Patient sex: M
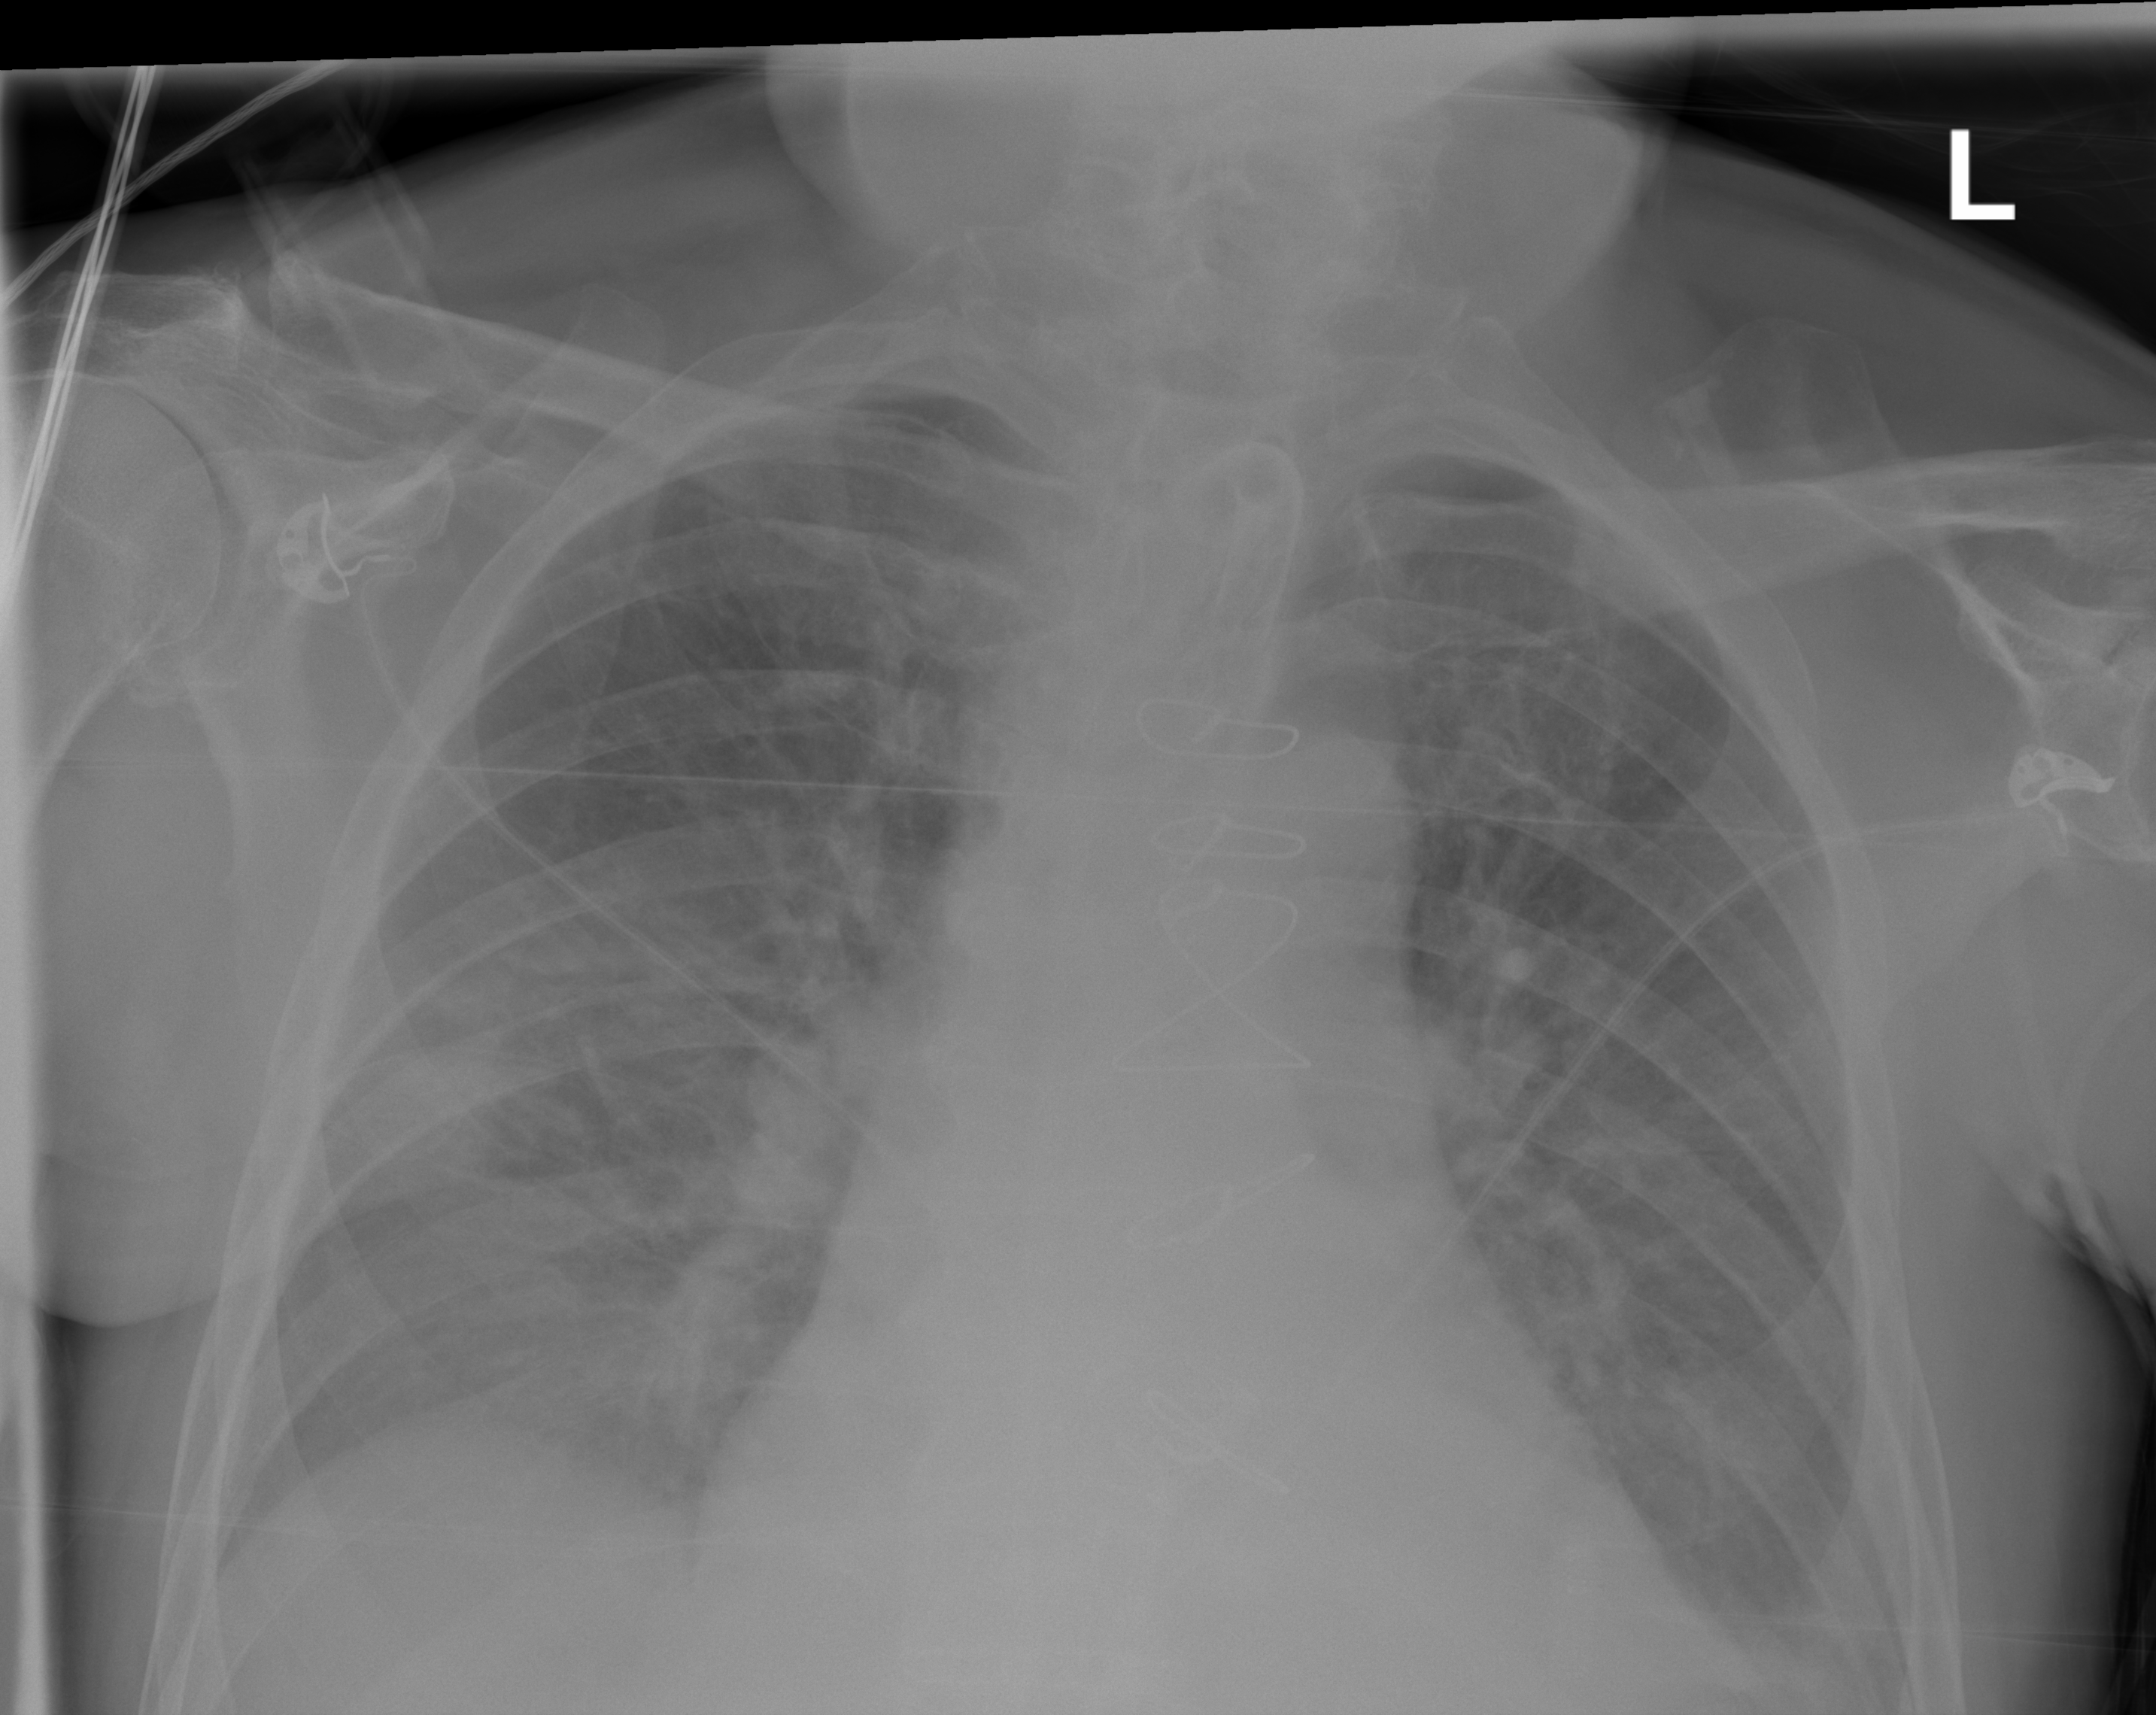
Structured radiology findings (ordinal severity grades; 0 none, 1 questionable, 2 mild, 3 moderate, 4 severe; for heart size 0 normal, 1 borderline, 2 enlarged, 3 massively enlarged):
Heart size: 2
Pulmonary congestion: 2
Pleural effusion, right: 0
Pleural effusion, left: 2
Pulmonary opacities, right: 3
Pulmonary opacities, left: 2
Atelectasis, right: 2
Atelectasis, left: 2